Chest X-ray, PA view. Patient: 74 years old, sex M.
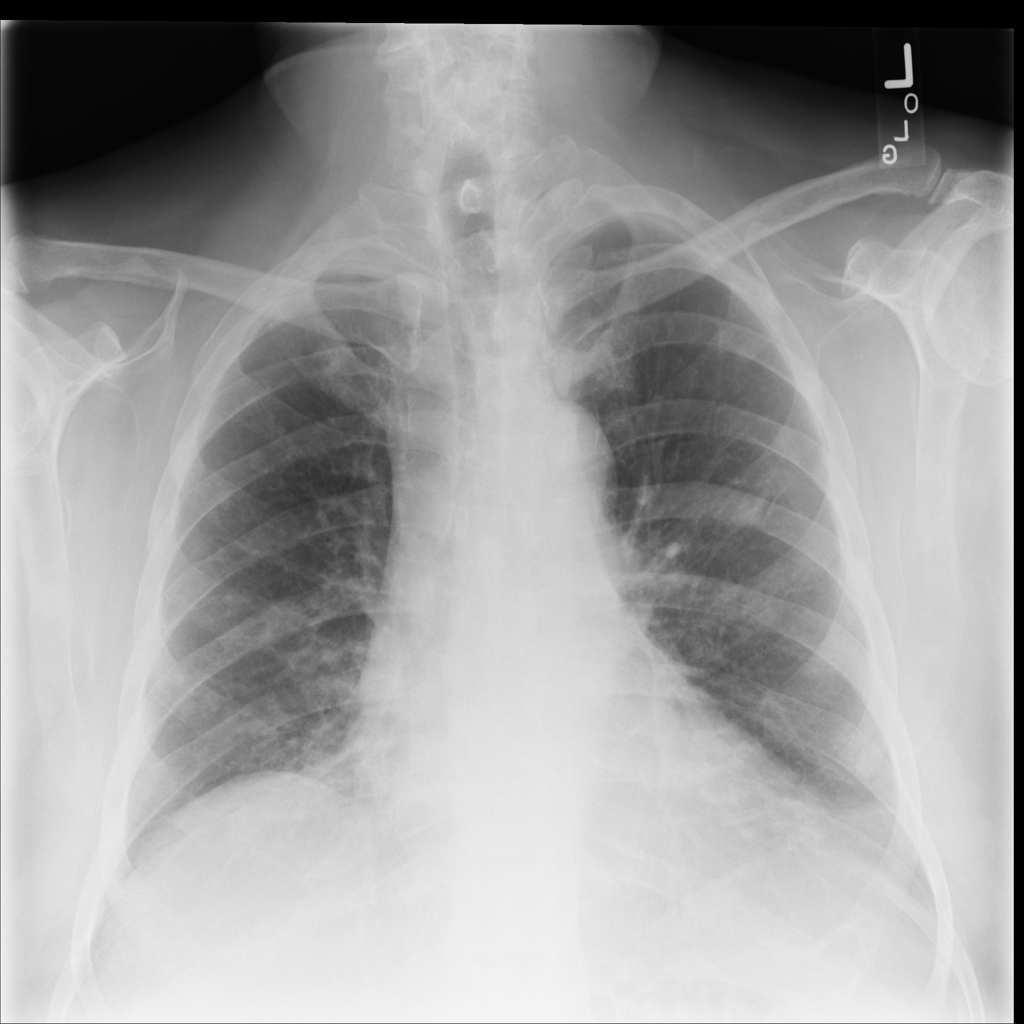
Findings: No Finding